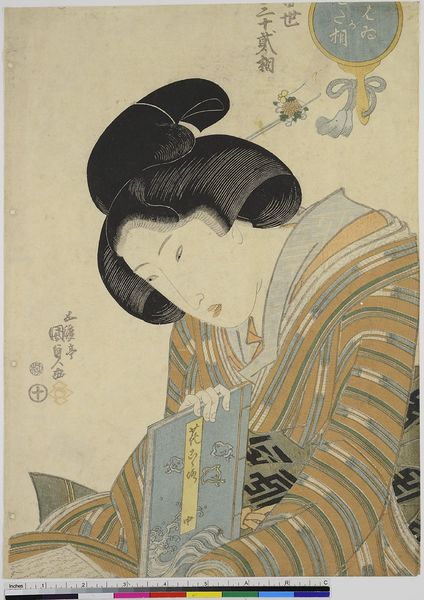
Titel: Der das Theater liebende Typ, aus der Serie 32 Physiognomien der modernen Welt
Künstler: Utagawa Kunisada
Standort: Hamburg
Institution: Museum für Kunst und Gewerbe Hamburg
Schlagwörter: mann, wasser, frau, haar, hintergrund, schwarz, muster, spiegel, figur, haare, mantel, farbig, holzschnitt, japan, schrift, welle, lesen, buch, druck, druckgraphik, druckgrafik, text, zeit, haartracht, farbholzschnitt, hamburg, kimono, edo, reproduktionen, druckerzeugnisse, ukiyo